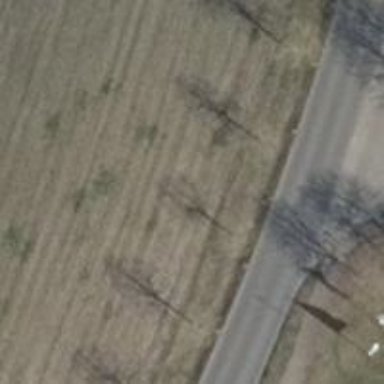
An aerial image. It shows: Avenue lined with trees.